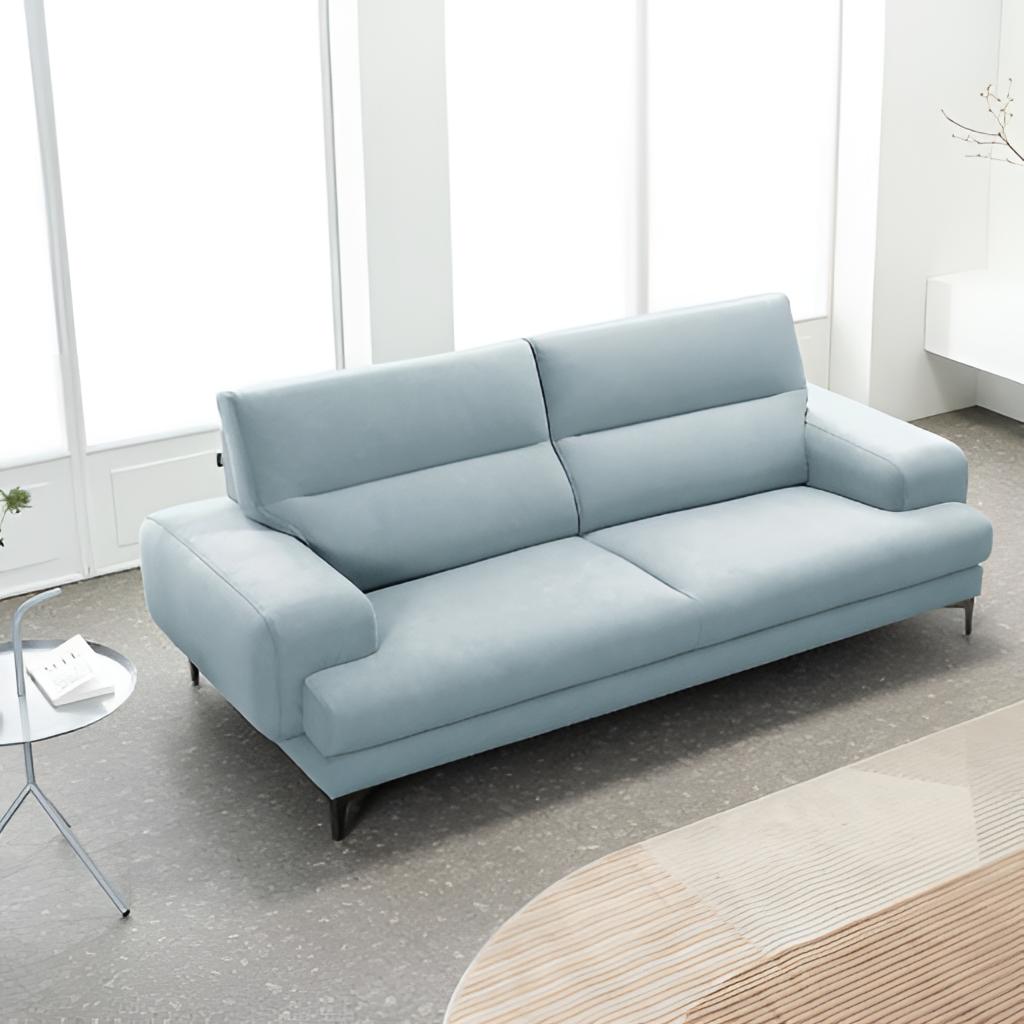
blue fabric sofa, living room, tile flooring, with speckled pattern, minimalist, paint wallpaper, with solid pattern